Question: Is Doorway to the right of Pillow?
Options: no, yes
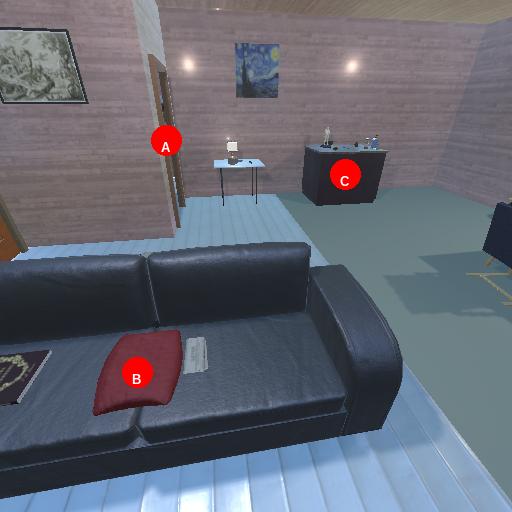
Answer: no